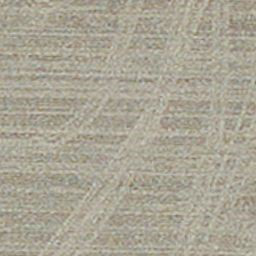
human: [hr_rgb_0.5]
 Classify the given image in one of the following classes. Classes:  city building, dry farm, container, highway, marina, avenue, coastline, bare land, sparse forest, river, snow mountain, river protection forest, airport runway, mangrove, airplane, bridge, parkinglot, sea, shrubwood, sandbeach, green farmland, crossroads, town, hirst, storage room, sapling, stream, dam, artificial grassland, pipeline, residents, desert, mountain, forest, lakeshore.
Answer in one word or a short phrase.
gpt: dry farm